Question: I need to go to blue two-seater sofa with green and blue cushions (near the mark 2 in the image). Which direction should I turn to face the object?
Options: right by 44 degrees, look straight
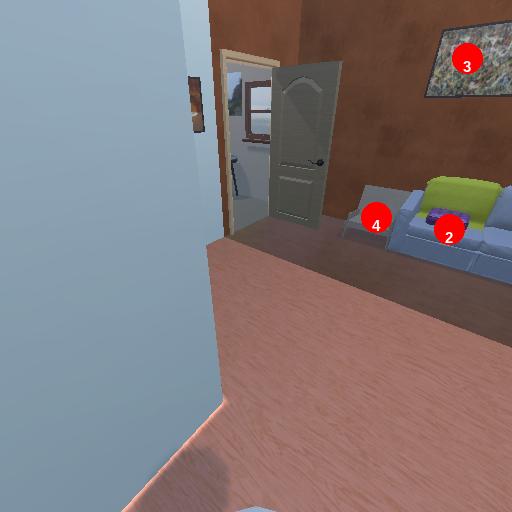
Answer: right by 44 degrees